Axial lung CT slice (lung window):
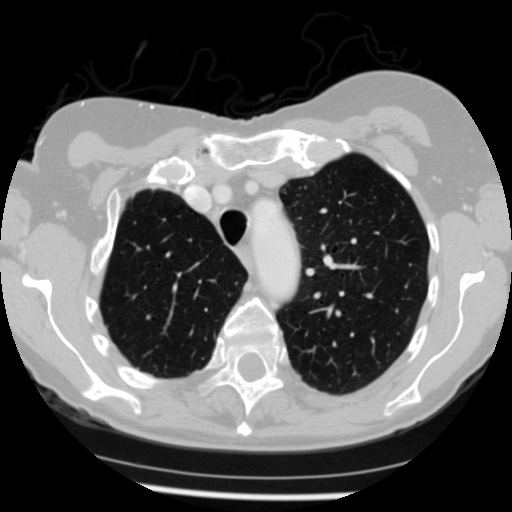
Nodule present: no